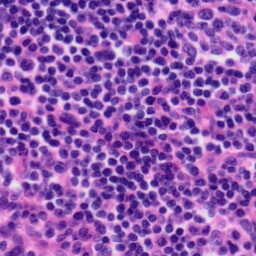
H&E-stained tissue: Tonsil